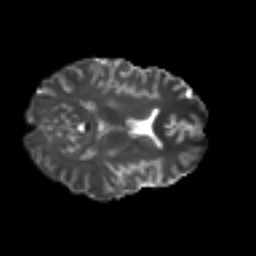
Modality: T2w
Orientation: axial
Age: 29
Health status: ill
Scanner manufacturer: philips
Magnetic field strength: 3 T
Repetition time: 9 s
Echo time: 0.127 s